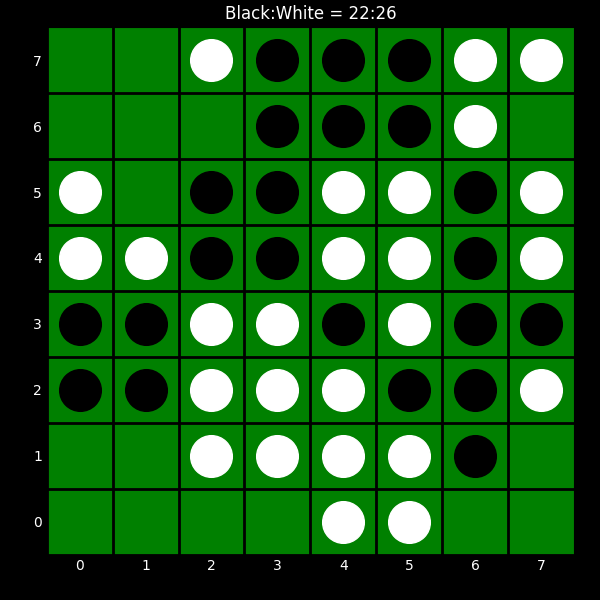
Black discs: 22
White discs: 26